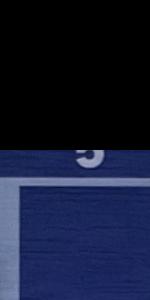
Label: Empty